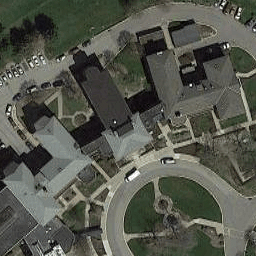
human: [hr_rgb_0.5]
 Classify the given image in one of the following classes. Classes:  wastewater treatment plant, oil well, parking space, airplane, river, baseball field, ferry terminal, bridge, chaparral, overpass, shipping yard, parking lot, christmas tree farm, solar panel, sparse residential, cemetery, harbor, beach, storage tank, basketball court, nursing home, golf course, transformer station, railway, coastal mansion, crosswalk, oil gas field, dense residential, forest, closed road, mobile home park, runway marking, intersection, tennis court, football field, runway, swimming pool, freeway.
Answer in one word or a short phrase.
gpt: nursing home